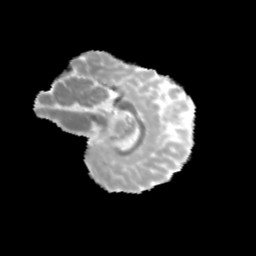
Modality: MD
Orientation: sagittal
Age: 12
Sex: male
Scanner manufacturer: siemens
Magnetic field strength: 3 T
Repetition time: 3.8 s
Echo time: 0.07 s